Lunar surface albedo tile
Center latitude: 10.603
Center longitude: -3.58
Resolution (meters per pixel, mean): 205.73
Tile area (km^2): 44379.48
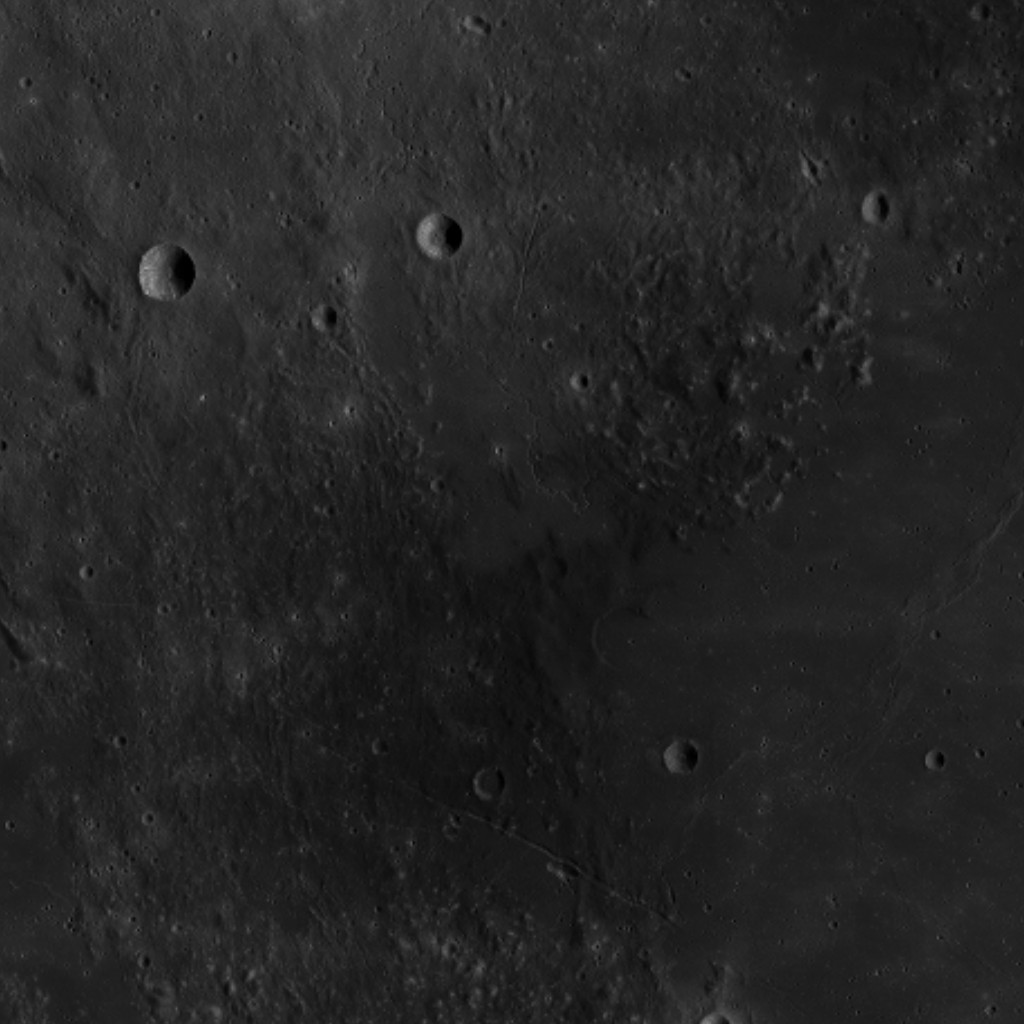